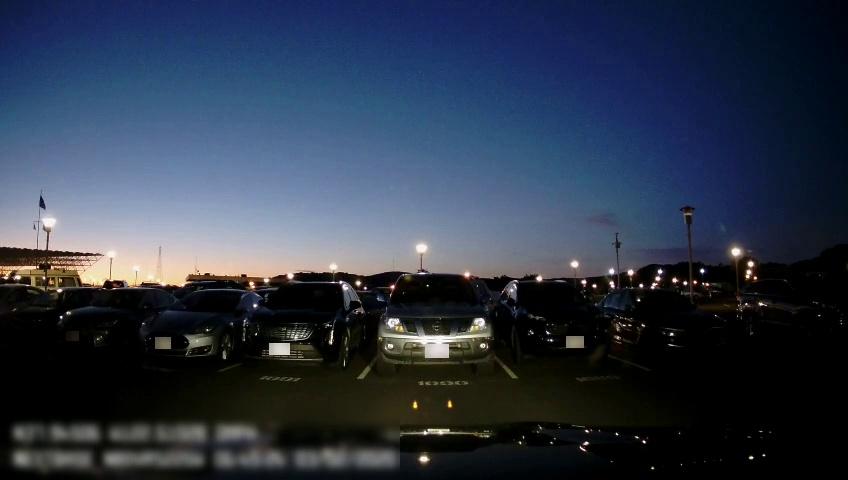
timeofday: Night
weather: Other
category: Drivable Space
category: Vehicles | SUV
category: Vehicles | Car
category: Vehicles | SUV
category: Vehicles | Truck
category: Vehicles | SUV
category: Vehicles | Car
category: Vehicles | Car
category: Vehicles | Car
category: Vehicles | Car
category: Vehicles | Other LV
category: Vehicles | SUV